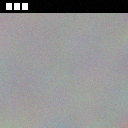
Screen state: on